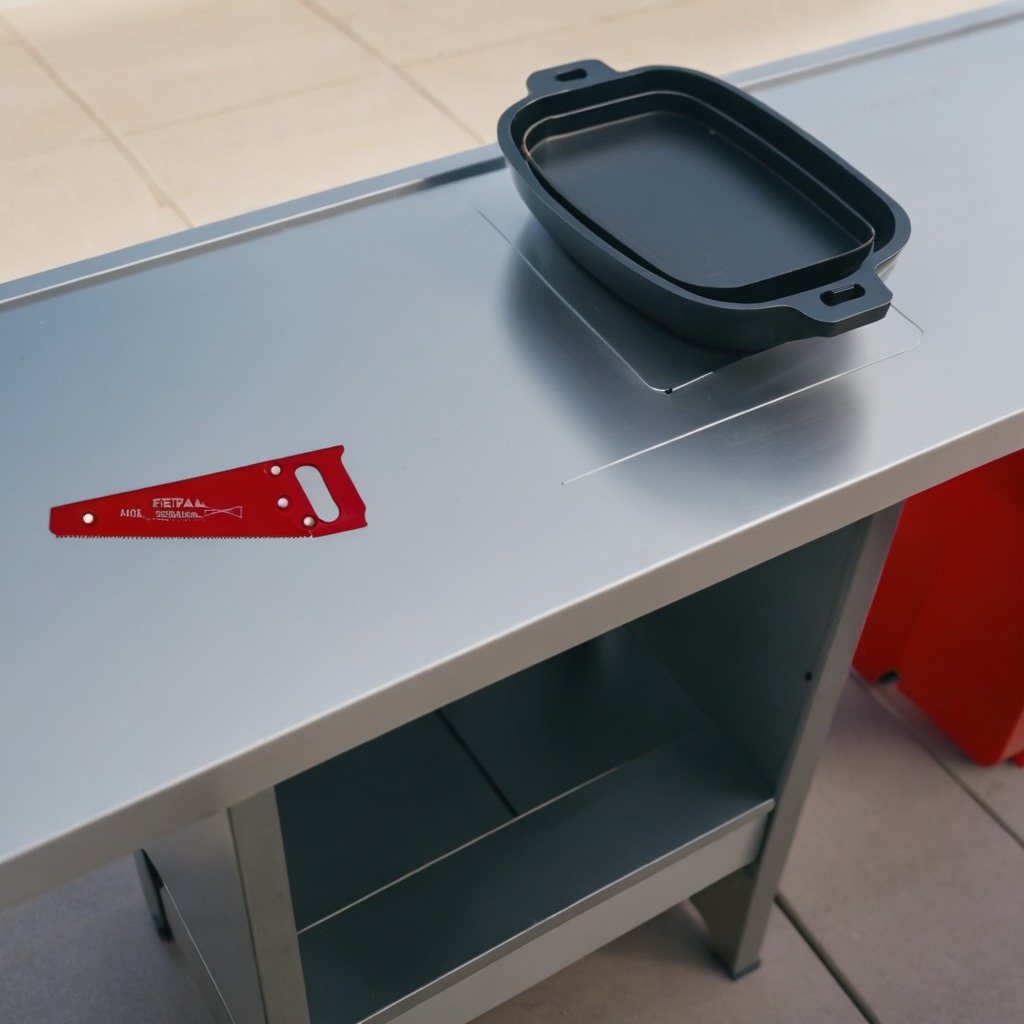
A metal saw lies on a clean utility table in a temporary outdoor tool station afternoon light present textured surface.